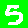
Digit: 5